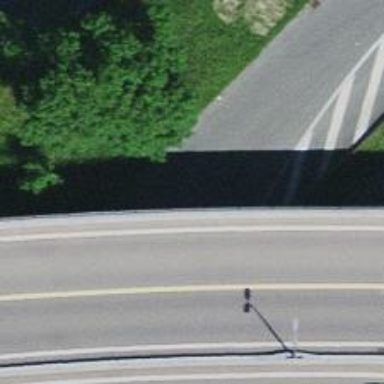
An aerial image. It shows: Secondary road with designated cycle lane.